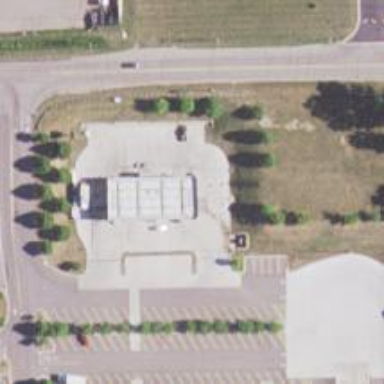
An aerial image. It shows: Convenience shop.